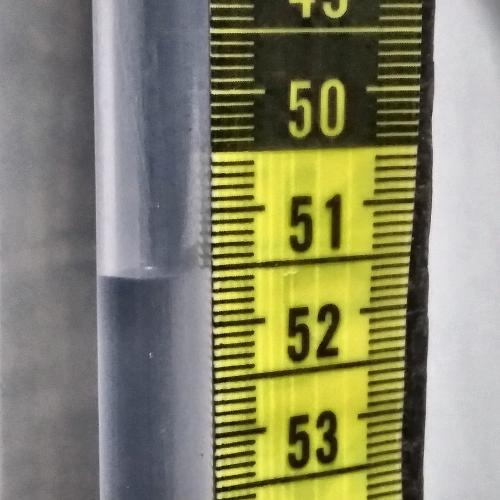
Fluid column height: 51.5 cm